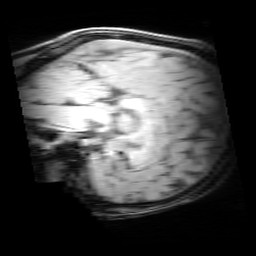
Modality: MP2RAGE
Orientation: sagittal
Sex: male
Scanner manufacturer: siemens
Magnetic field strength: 3 T
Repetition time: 5 s
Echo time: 0.00368 s